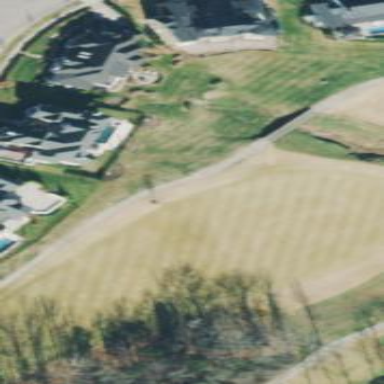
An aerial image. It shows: Golf rough area.